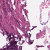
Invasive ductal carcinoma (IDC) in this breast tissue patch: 0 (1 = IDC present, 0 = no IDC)